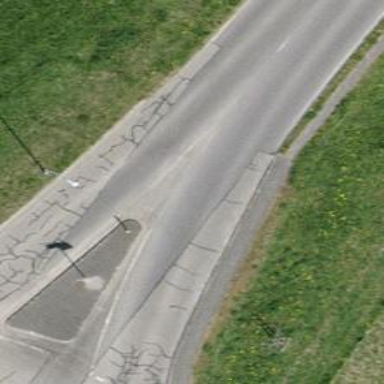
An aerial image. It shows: Asphalt road classified as primary highway.